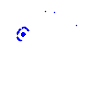
Particle: kaon